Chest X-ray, PA view. Patient: 33 years old, sex M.
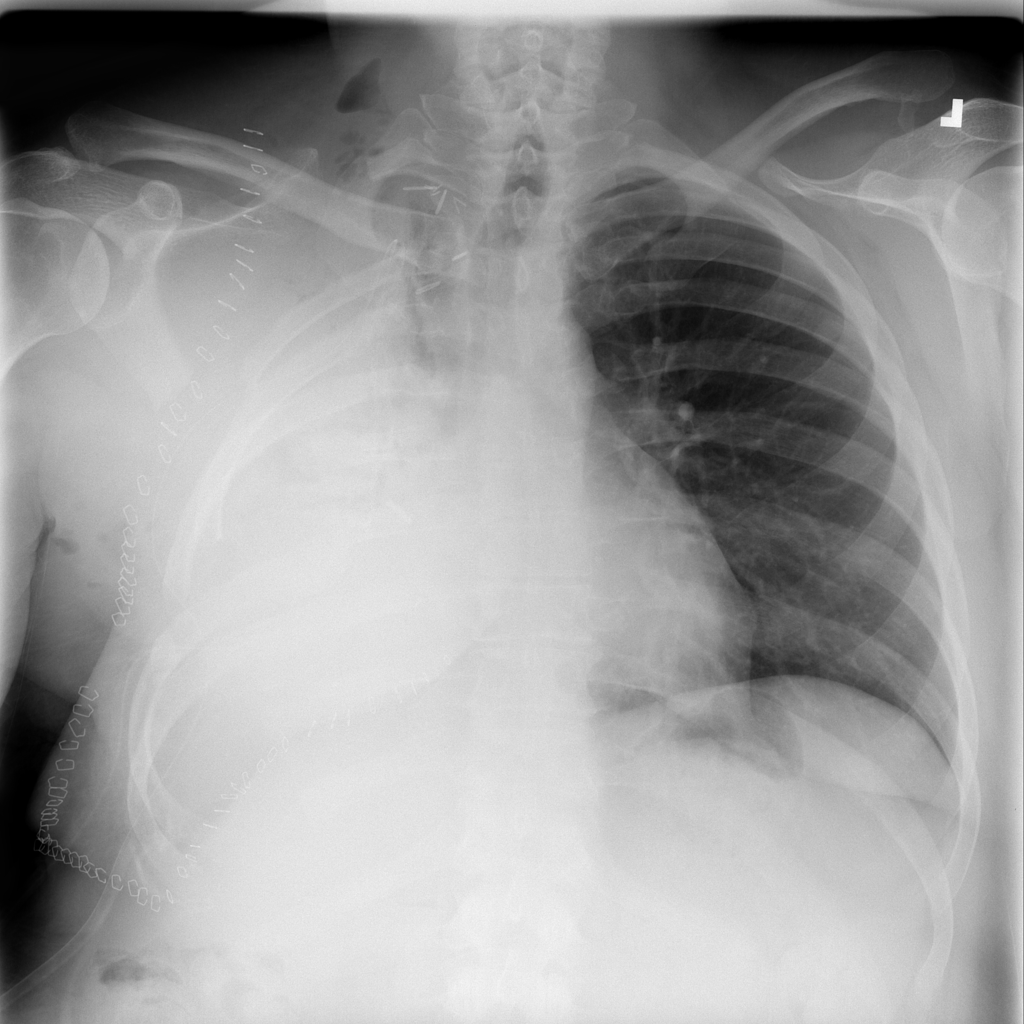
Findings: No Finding